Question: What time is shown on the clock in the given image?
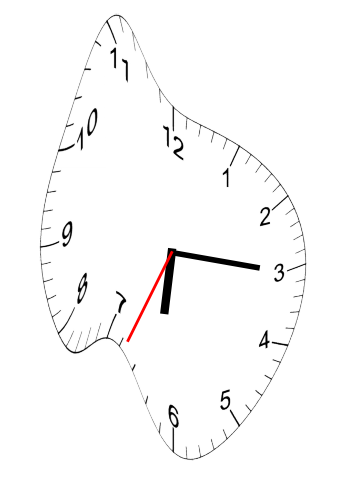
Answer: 06:15:34